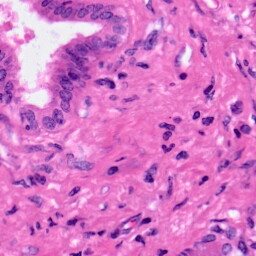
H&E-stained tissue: Pancreatic